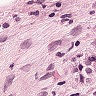
Metastatic tissue present: yes